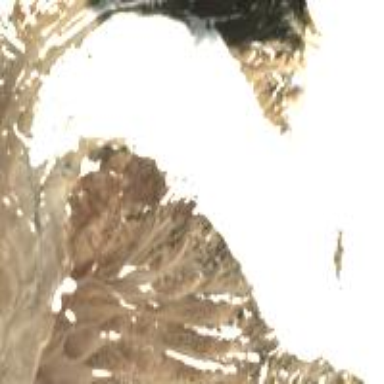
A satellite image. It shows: Majestic glacier in the distance.